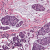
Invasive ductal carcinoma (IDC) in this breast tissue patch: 1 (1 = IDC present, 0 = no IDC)